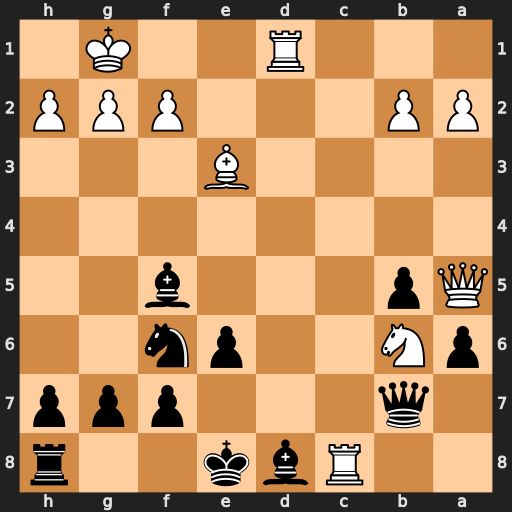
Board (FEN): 2Rbk2r/1q3ppp/pN2pn2/Qp3b2/8/4B3/PP3PPP/3R2K1
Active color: b
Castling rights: k
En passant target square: -
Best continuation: Qxc8 Qxb5+ axb5